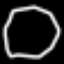
Label: octagon